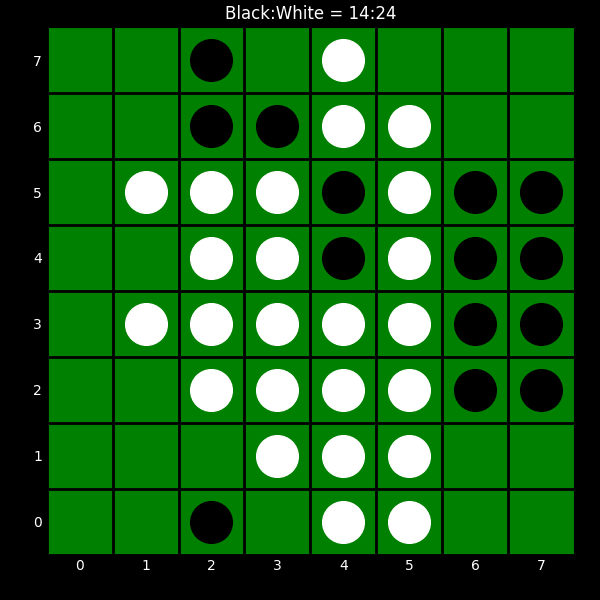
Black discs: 14
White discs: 24